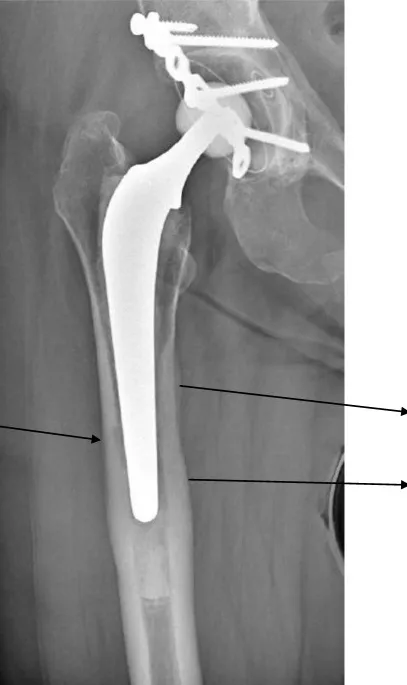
X-ray of Case 1's right hip showing a cemented hip arthroplasty with signs of chronic femoral infection: endosteal osteolysis, periosteal bone formation and thickening of the cortical bone.
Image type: radiology (x_ray)